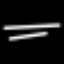
Label: line